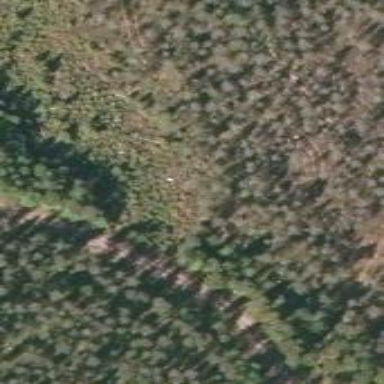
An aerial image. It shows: Woodland consisting mainly of needle-leaved trees.